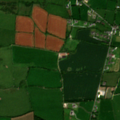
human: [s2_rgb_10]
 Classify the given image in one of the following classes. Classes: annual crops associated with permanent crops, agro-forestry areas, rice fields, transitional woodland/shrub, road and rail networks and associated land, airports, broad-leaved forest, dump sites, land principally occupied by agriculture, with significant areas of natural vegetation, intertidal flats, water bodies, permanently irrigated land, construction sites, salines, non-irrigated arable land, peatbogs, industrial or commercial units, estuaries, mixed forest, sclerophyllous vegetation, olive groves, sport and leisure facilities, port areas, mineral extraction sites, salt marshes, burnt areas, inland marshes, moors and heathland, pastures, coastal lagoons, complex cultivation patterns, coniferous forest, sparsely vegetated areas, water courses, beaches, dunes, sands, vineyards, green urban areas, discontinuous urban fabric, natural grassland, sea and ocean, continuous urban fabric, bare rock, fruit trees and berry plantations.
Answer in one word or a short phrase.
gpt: non-irrigated arable land, pastures